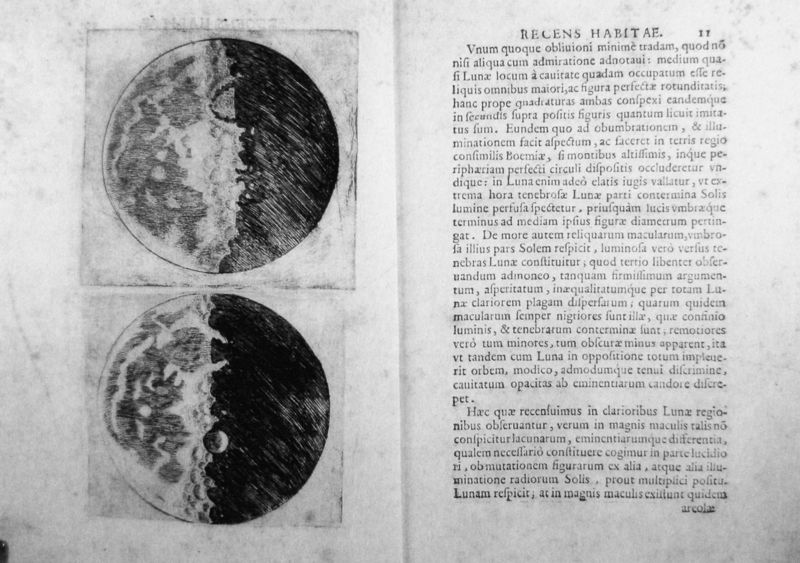
Titel: Mondphasen
Künstler: Galileo Galilei
Institution: Florenz, Biblioteca Nationale Centrale
Schlagwörter: dunkel, schatten, weiß, hell, licht, schwarz, skizze, zeichnung, malerei, geschichte, bild, blatt, schrift, bilder, papier, zwei, studie, mond, buch, rückseite, druck, halbmond, seite, illustration, schwarzweiß, text, kreise, kugel, buchdruck, seiten, griechisch, forschung, welt, vierecke, abbildung, beschreibung, planet, wissenschaft, latein, ansichten, forschen, astronomie, sonnensystem, luna, krater, naturwissenschaft, planeten, beschreiben, wissenschaftlich, 11, recens, habitae, erdschatten, weltmond, snnensystem, lateinisich